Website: crate-barrel
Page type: customer-info-address
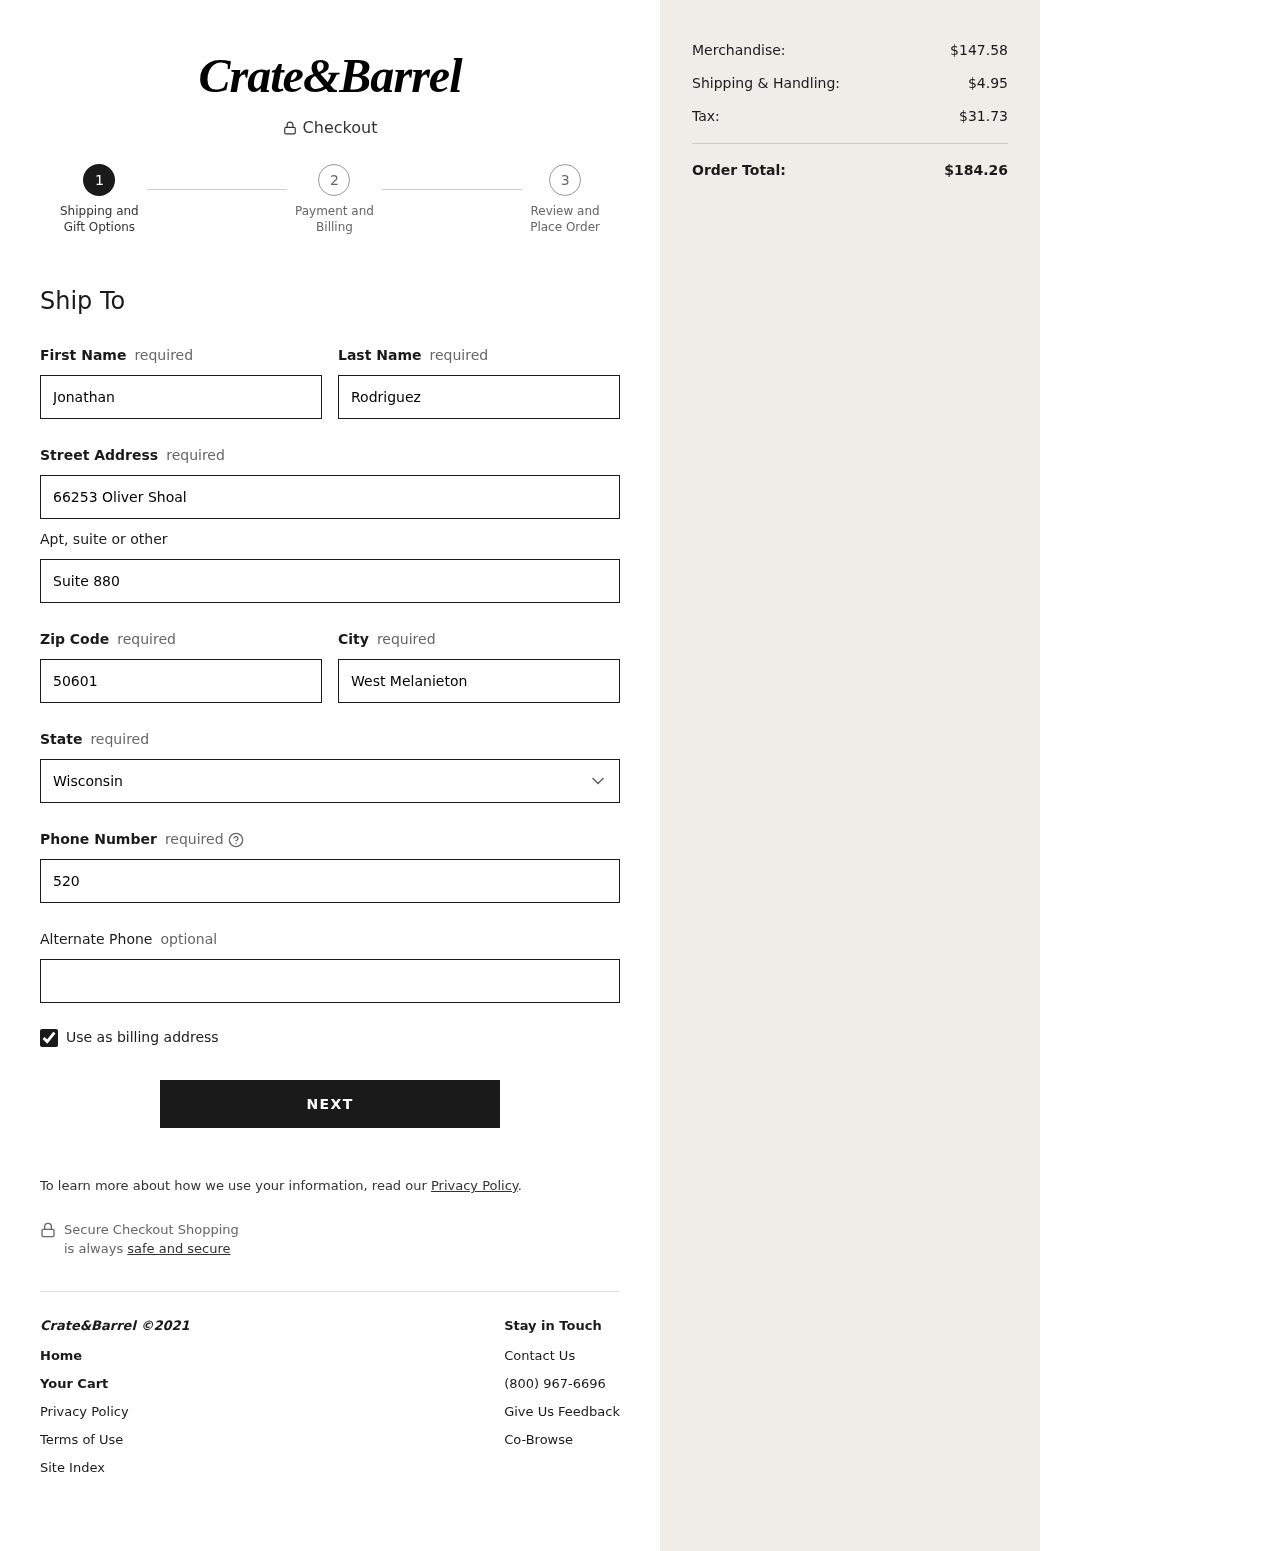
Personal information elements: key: PII_STATE
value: Wisconsin
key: PII_FIRSTNAME
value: Jonathan
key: PII_LASTNAME
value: Rodriguez
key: PII_STREET
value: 66253 Oliver Shoal
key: PII_STREET2
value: Suite 880
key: PII_POSTCODE
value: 50601
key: PII_CITY
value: West Melanieton
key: PII_PHONE
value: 5206885975
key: PII_PHONE_ALT
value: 6084610961
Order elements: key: ORDER_SUBTOTAL
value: $147.58
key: ORDER_SHIPPING_COST
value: $4.95
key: ORDER_TAX
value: $31.73
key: ORDER_TOTAL
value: $184.26